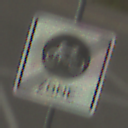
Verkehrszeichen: EndeFahrradzone
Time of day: MorningAfternoon
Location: Outdoor (Suburban)
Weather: PartlyCloudy
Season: NotSpecified
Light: Natural